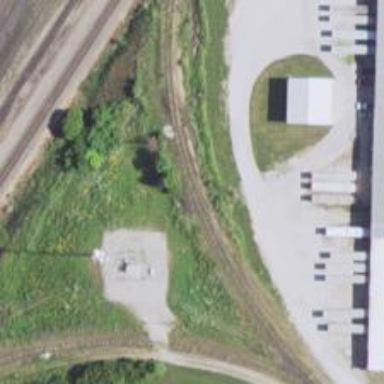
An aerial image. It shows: Rail spur service.